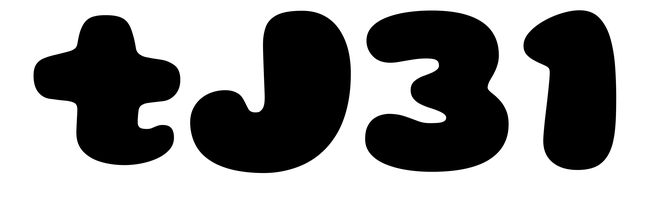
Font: Gluten_Black